Interaction volume radius: 10 \u00c5
Interaction volume height: 40 \u00c5
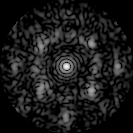
Disorder parameter: 0.5677